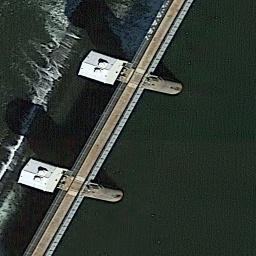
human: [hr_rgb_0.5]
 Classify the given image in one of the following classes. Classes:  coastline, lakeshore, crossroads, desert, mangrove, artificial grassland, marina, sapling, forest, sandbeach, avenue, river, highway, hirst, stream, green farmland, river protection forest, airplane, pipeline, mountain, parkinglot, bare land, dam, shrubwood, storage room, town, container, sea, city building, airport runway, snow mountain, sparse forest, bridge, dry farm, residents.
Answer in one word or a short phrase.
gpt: dam